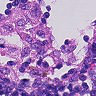
Metastatic tissue present: no